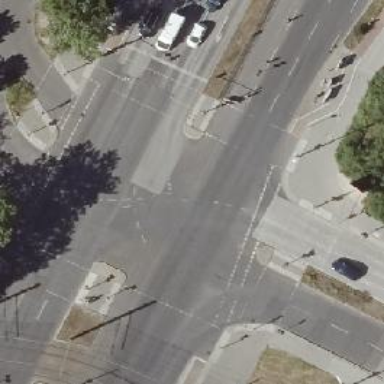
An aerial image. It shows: Asphalt footway with crossing controlled by traffic signals and pedestrian island.